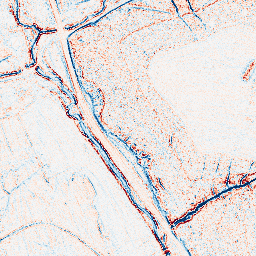
Category: edge_preserving
Decomposition family: bilateral
Decomposition parameters: d: 5
sigma_color: 25
sigma_space: 150
Upsampling method: sinc_blackman
Upsampling parameters: scale: 2
kernel_size: 16
Upsampling scale: 2